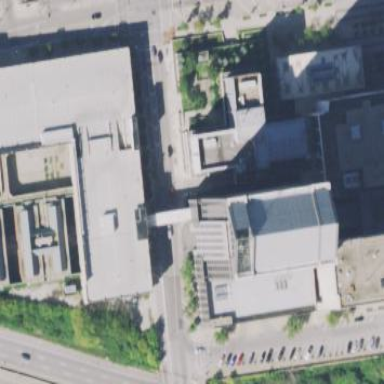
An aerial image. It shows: Public building.